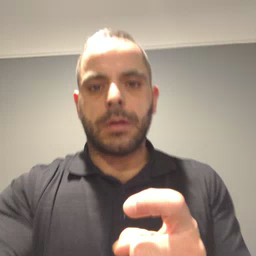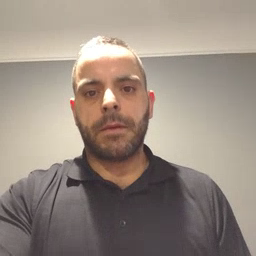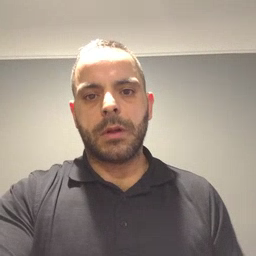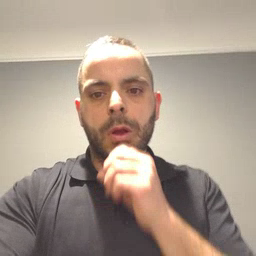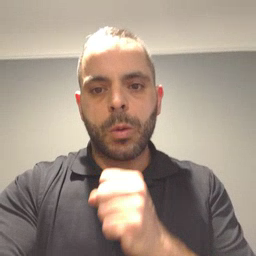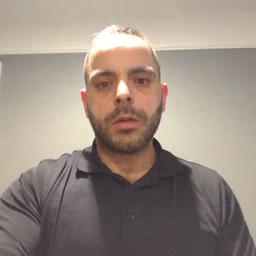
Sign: old